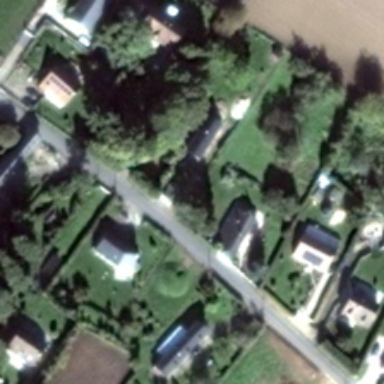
Beside a bare ground is some houses with gardens on the both sides of a road .